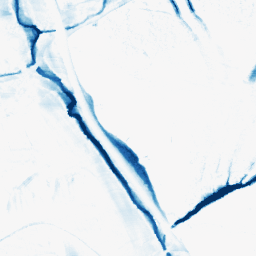
Category: morphological
Decomposition family: morphological_ellipse
Decomposition parameters: operation: closing
width: 10
height: 30
Upsampling method: regularized
Upsampling parameters: scale: 4
lambda_reg: 0.001
Upsampling scale: 4